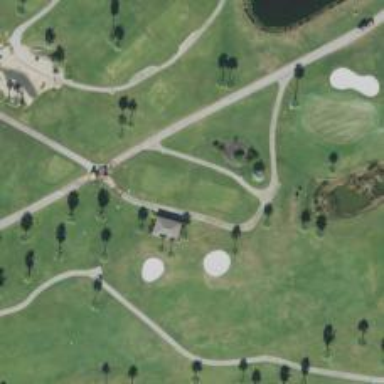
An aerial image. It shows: Path for both roads and golfers.